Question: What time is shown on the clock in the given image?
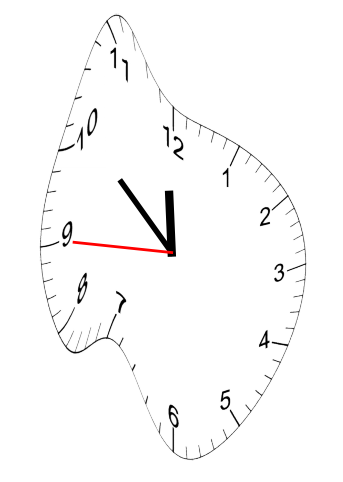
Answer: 11:51:45